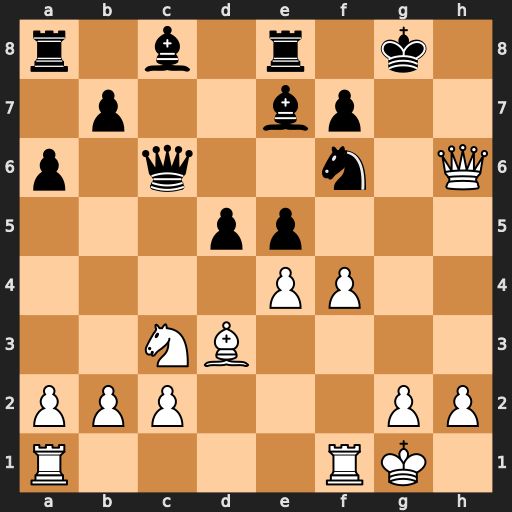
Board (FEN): r1b1r1k1/1p2bp2/p1q2n1Q/3pp3/4PP2/2NB4/PPP3PP/R4RK1
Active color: w
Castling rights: -
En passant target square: -
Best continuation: exd5 Qb6+ Kh1